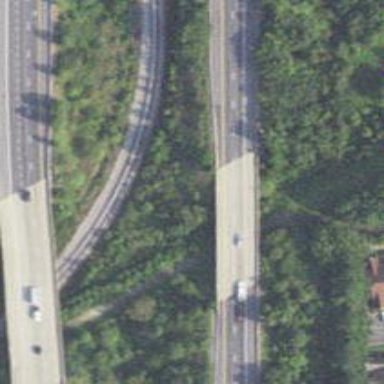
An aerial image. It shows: Bridge over motorway.